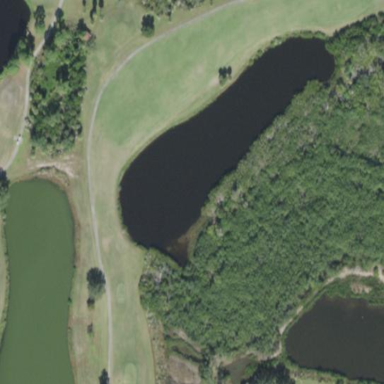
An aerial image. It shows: Scenic golf fairway.